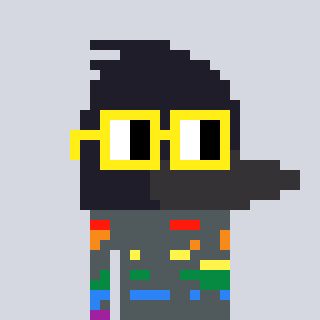
a pixel art character with square yellow glasses, a raven-shaped head and a orange-colored body on a cool background